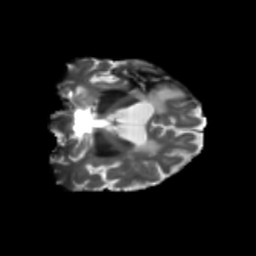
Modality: T2w
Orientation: coronal
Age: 79
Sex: female
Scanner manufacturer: siemens
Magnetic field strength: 3 T
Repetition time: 5.25 s
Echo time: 0.08 s